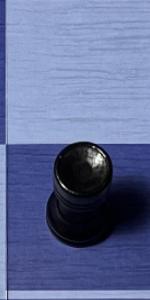
Label: Rook_Black